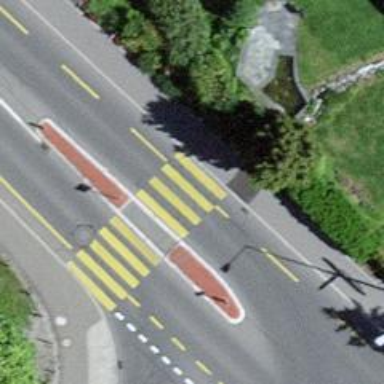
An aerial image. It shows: Zebra crossing on the road.